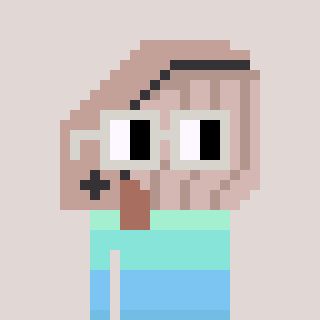
a pixel art character with square light gray glasses, a whale-shaped head and a gunk-colored body on a warm background